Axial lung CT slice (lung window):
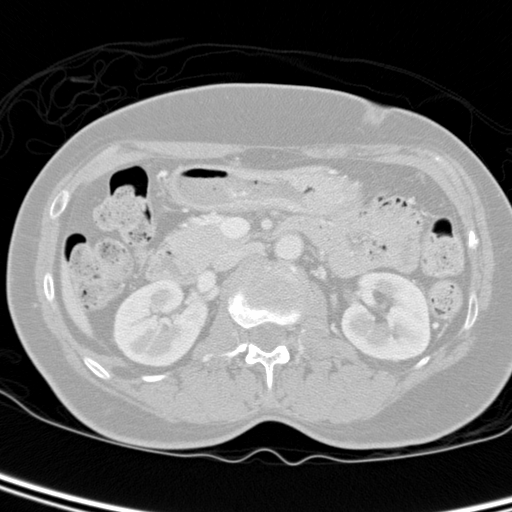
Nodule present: no